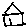
Label: house